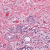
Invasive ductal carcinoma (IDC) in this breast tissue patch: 1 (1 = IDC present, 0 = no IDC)